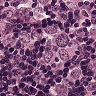
Metastatic tissue present: yes